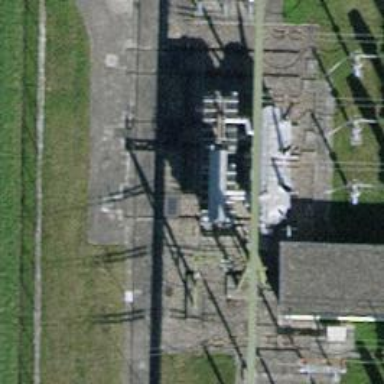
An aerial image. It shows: Outdoor transformer.